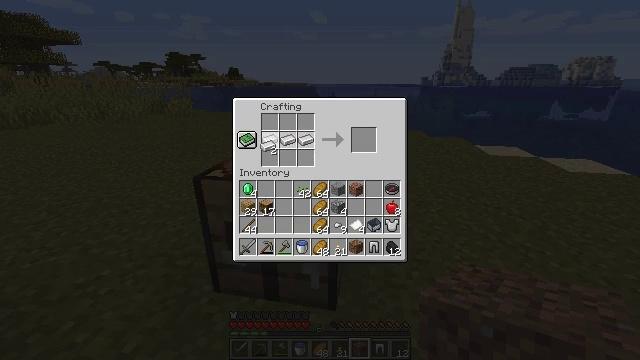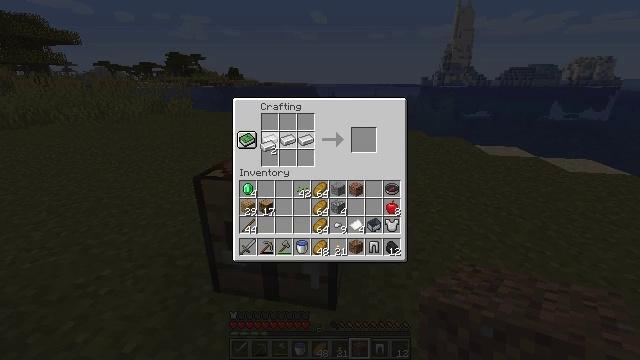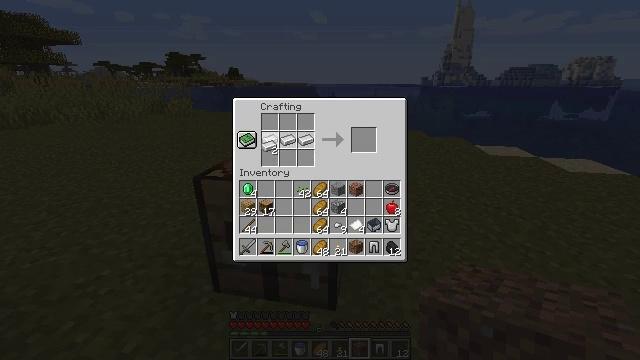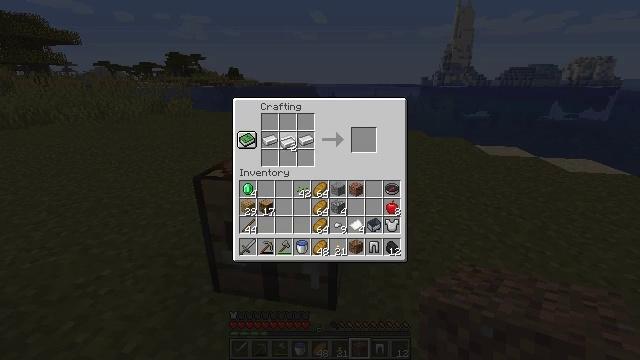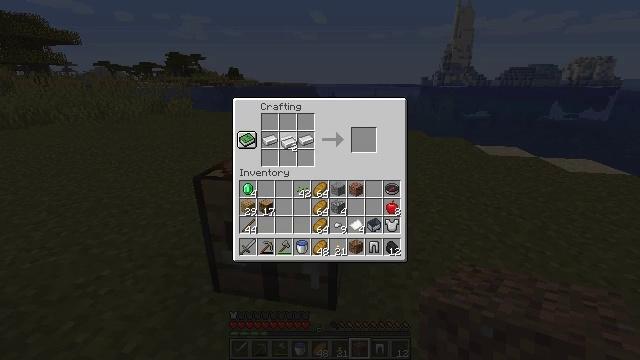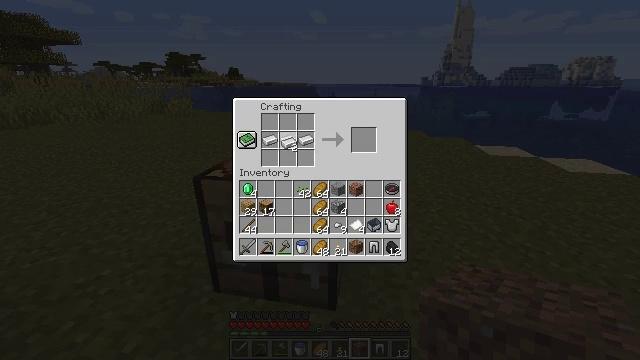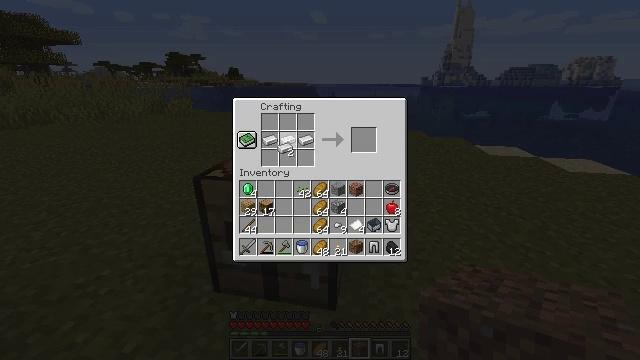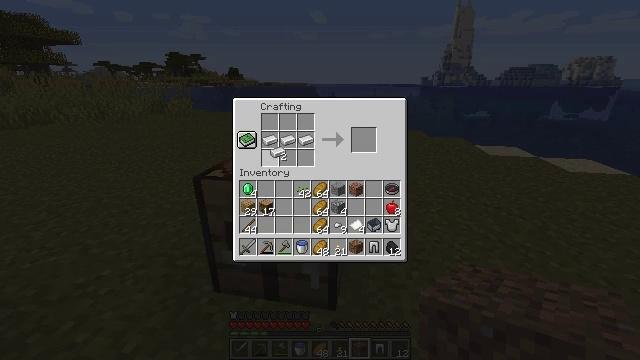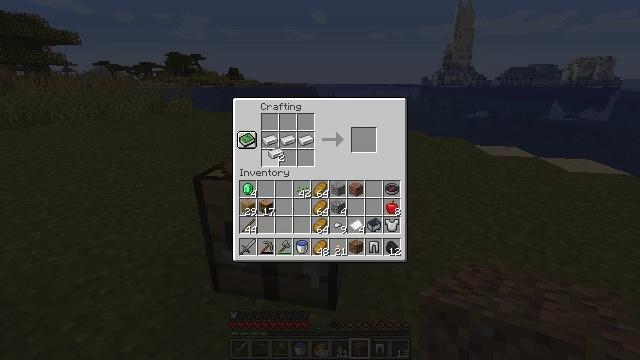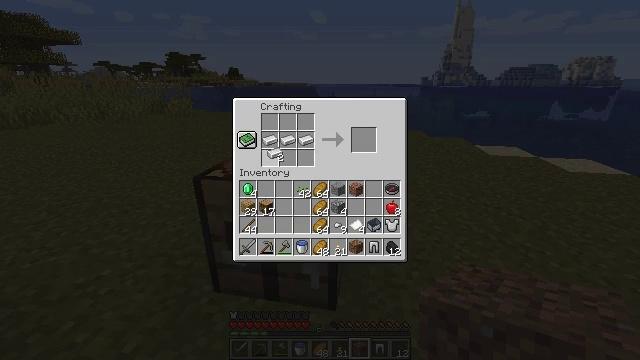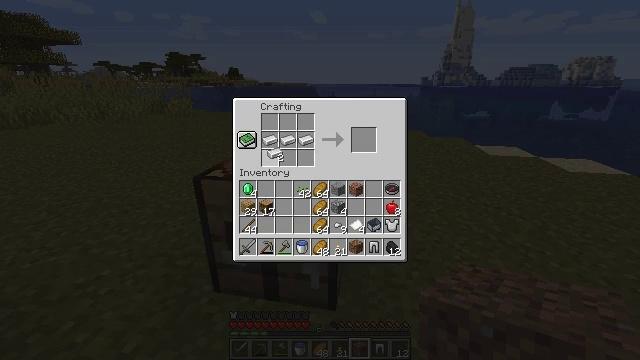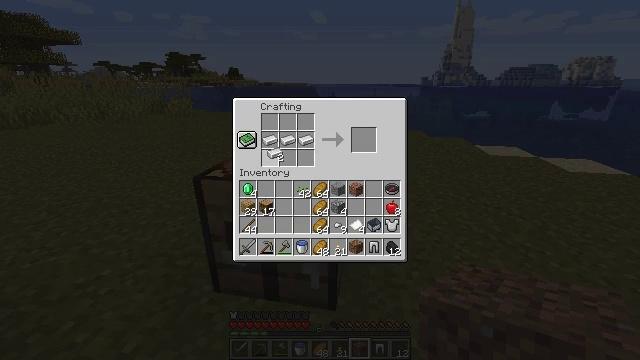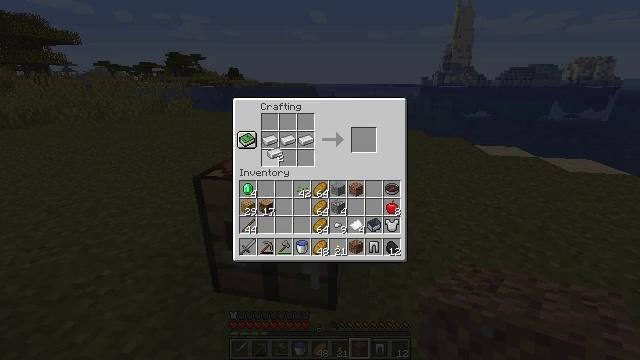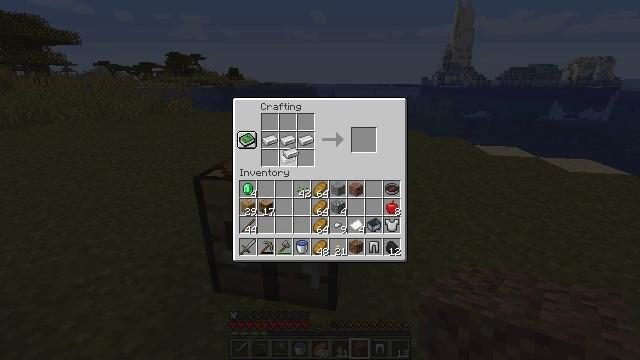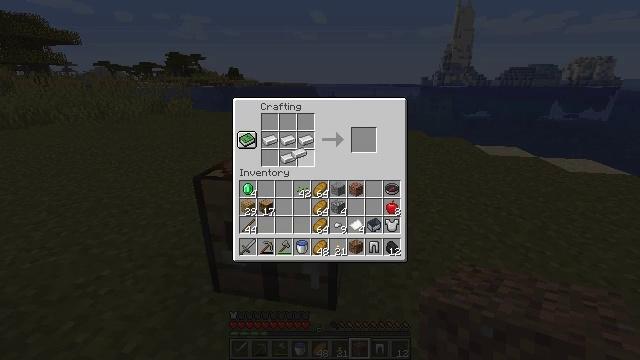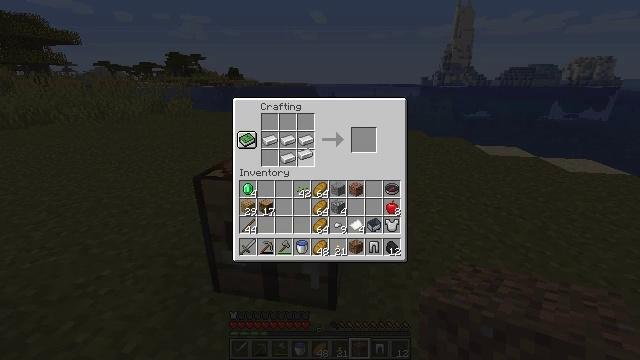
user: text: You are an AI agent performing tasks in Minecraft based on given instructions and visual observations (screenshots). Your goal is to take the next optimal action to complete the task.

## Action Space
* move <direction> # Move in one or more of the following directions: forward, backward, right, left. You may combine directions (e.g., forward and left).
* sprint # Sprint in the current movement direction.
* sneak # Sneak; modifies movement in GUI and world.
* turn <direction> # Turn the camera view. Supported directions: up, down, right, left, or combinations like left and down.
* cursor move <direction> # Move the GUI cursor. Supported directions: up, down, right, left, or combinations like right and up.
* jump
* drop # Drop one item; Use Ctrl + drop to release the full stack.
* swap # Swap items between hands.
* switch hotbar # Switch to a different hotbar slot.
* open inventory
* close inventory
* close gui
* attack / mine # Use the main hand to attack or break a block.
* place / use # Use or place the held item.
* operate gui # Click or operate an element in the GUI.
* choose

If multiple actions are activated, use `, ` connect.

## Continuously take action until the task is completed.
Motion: motion action
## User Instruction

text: Interact with the crafting table and craft an iron helmet.
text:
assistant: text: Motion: choose
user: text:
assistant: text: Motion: choose
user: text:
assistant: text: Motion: cursor move right
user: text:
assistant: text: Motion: no_op
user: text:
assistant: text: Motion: no_op
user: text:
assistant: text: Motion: no_op
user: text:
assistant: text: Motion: cursor move left
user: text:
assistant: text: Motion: no_op
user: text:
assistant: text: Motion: no_op
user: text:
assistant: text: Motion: no_op
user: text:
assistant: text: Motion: choose
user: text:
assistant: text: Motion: choose
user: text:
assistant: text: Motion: cursor move right
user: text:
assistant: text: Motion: cursor move right
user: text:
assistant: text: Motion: no_op
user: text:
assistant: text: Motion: no_op
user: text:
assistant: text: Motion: no_op
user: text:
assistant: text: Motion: no_op
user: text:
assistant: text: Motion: choose
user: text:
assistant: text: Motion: choose
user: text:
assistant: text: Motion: choose
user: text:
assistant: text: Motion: no_op
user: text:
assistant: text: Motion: no_op
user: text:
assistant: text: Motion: no_op
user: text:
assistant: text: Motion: no_op
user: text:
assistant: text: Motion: no_op
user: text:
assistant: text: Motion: no_op
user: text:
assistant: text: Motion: no_op
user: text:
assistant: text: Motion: no_op
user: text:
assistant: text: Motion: no_op